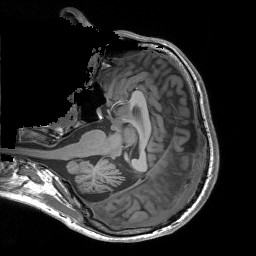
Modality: T1w
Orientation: axial